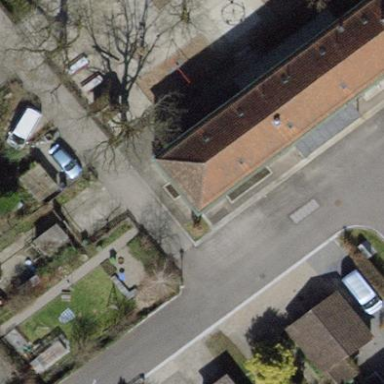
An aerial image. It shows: Kindergarten with tiled roof.